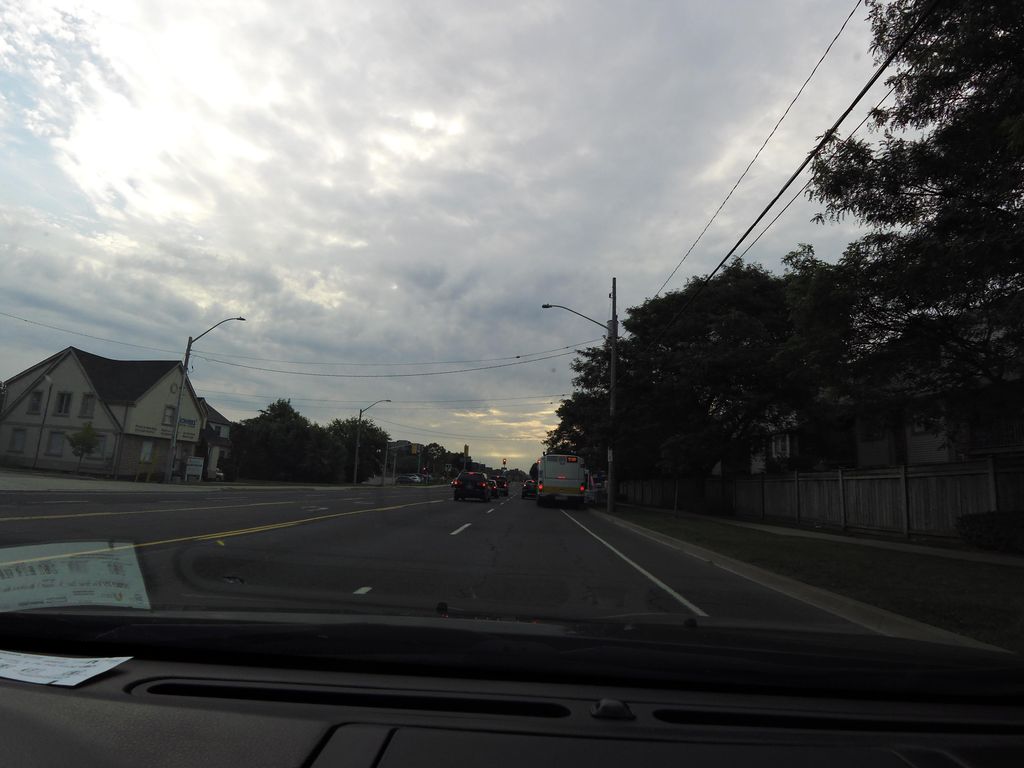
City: hamilton